Question: What I want to make with Android layout looks like this :

I thought out several options. (Total lenth of list is about 80 rows.)
1. ListView which has TextView and GridView (I tried, but GridView didn't stretched to right size.)
2. ExpandableList/GridView from https://stackoverflow.com/a/<PHONE>/358813
3. ScrollView which has a LinearLayout which has TextView and GridView.
4. Calculate GridView height using its array source and set LayoutParams.
ExpandableGridView looks good, but there is <URL> under a similar question. My app uses pretty much bitmaps, so I'm worried about the comment :
> this solution is not memory efficient and the app will crash if the cells are images.
And ExpandableListView is using hack. It's not a big problem, but it makes me not comfortable.
Calculating height seems to work, but I didn't try. I should solve this problem by this way?
Is there any solution not using hack(or being able to recyle view)? I'm familiar with HTML&CSS, so I can't understand why this stuff is not easy.. At first I thought that this is not so difficult because it looks similiar with ExpandableListView.
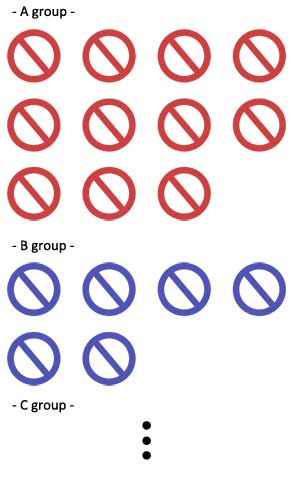
Answer: You can put a horizontal ListView inside a vertical ListView. Think about the way Facebook shows photos in it's mobile apps. By this way you won't be breaking standard behavior of a ListView and you won't need hacking.